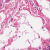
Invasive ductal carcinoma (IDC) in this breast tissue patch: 0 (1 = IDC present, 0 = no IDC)